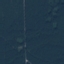
Label: Forest